Question: How can I make a header using '$form->field($model, 'date')' in Yii2 with out show a input text?

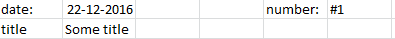
Answer: '''
<div><?= $form->getAttributeLabel('date') ?> :</div>
<div><?= $form->field($model, 'date') ?></div>
'''